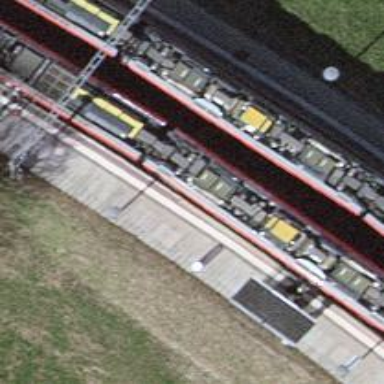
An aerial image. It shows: Platform with shelter for public transport. It is railway platform.